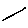
Label: line